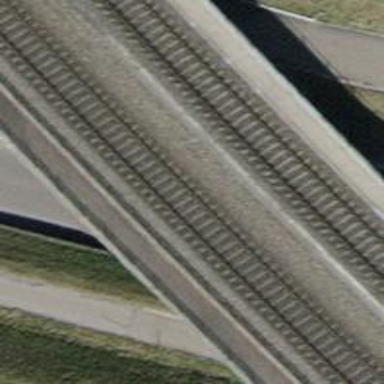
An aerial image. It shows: Single-track railway bridge with contact lines for electrification.